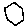
Label: hexagon